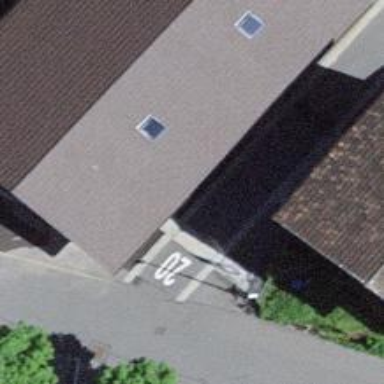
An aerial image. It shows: Paved alley for service vehicles.